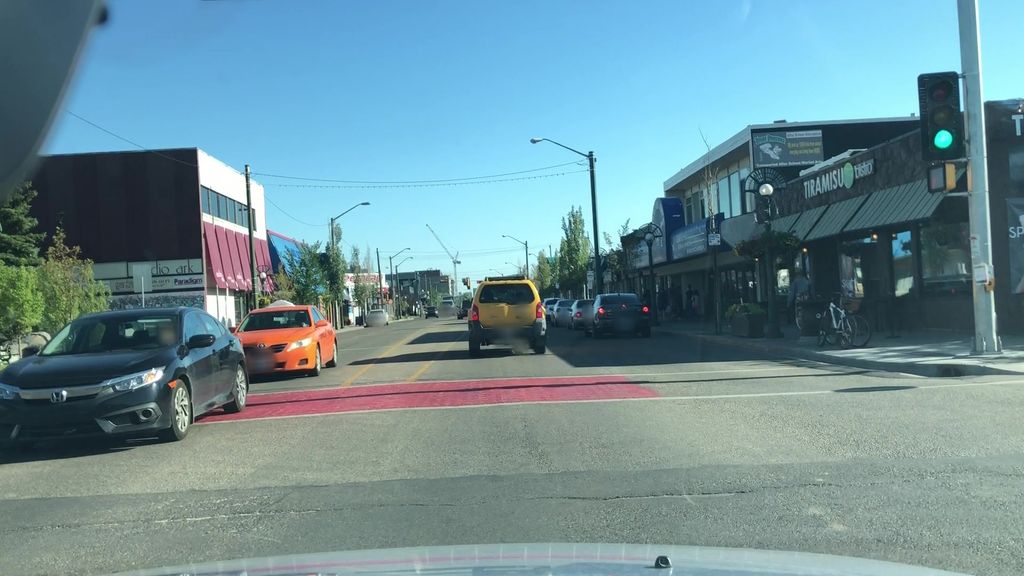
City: edmonton